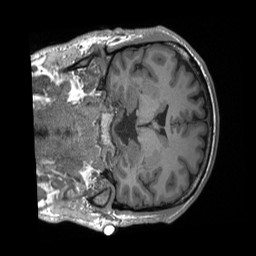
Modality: T1w
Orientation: coronal
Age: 27
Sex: male
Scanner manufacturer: siemens
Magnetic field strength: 3 T
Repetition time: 2.4 s
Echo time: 0.00224 s